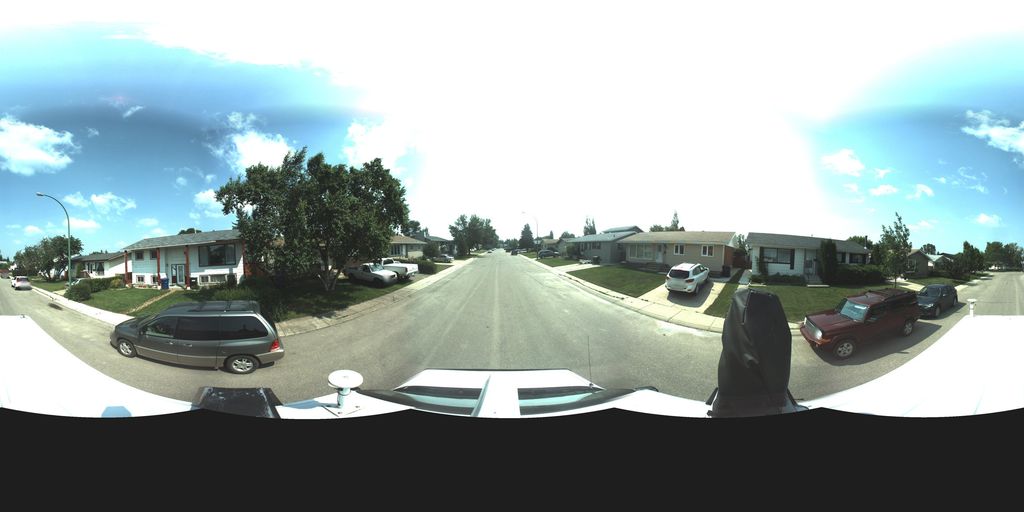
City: saskatoon